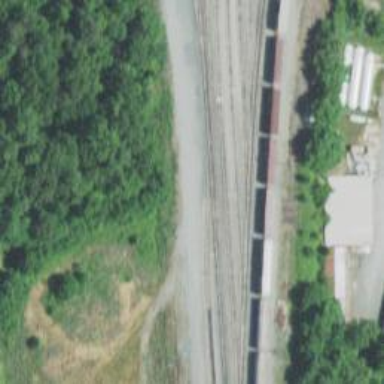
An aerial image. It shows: Railway yard.